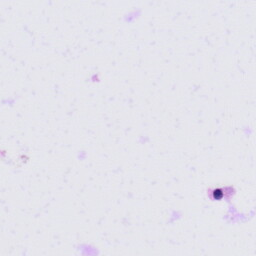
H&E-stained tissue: Tonsil